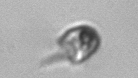
Label: Balanion